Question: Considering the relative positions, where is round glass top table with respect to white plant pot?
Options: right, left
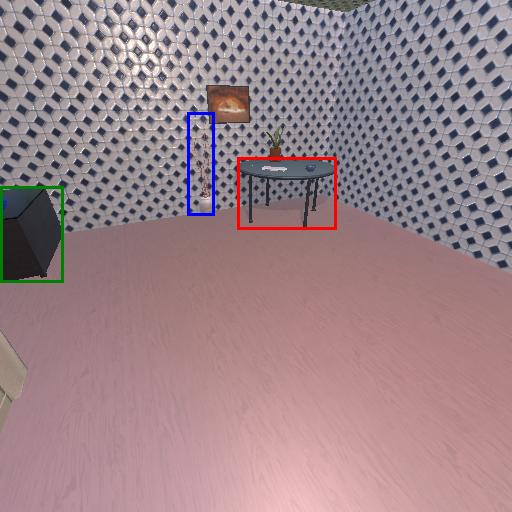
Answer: right